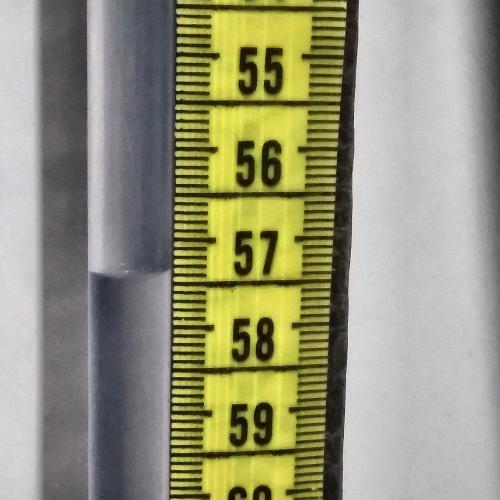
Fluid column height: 57.4 cm